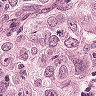
Metastatic tissue present: yes